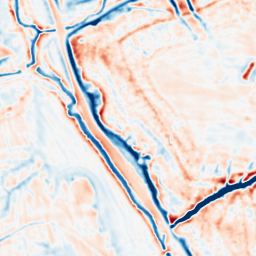
Category: multiscale
Decomposition family: dog_multiscale
Decomposition parameters: sigma_ratio: 1.6
n_scales: 3
base_sigma: 1
Upsampling method: sinc_hamming
Upsampling parameters: scale: 4
kernel_size: 16
Upsampling scale: 4